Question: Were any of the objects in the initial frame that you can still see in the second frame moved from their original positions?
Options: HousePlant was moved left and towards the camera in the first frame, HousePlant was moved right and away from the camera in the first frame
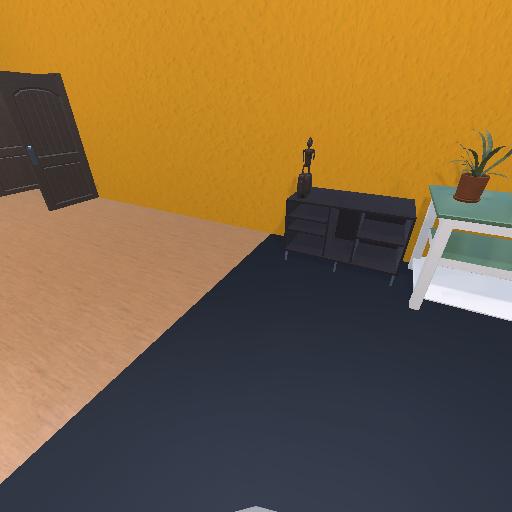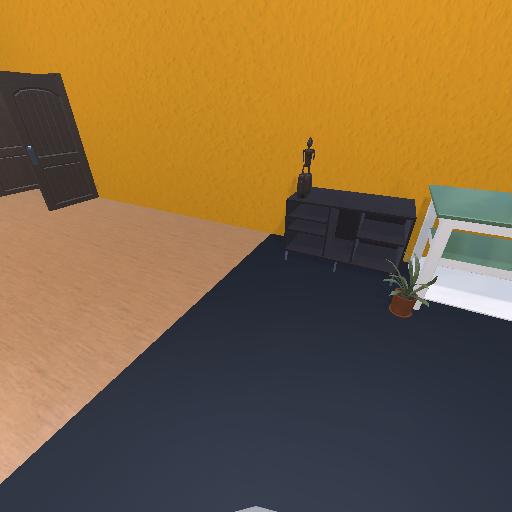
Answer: HousePlant was moved left and towards the camera in the first frame